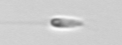
Label: flagellate_morphotype3